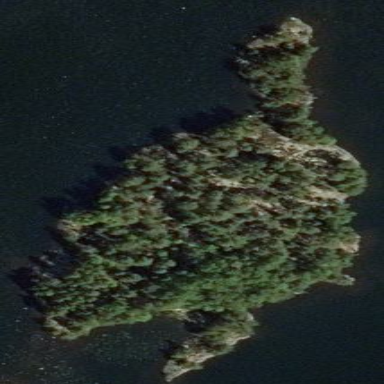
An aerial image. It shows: Image showing island.